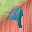
Label: 9